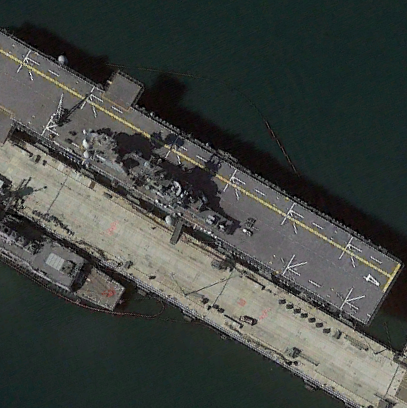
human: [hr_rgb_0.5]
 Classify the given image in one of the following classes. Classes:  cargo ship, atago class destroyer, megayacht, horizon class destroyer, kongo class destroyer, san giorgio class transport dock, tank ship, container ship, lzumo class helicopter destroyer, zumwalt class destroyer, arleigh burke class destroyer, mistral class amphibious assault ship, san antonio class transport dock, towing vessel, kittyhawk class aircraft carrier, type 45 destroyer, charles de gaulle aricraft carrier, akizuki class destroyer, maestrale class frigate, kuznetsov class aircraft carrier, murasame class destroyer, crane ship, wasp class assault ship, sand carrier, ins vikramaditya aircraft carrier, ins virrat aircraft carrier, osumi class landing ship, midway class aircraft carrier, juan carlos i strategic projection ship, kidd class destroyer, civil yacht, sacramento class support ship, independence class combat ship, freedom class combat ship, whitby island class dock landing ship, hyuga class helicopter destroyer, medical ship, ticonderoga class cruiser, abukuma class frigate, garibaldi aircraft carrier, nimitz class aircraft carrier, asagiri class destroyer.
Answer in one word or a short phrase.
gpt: Wasp class assault ship